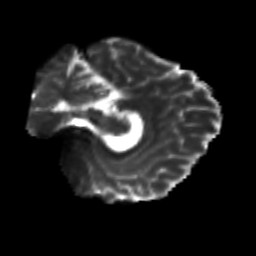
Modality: T2w
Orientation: sagittal
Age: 25
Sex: female
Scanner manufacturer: siemens
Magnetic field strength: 3 T
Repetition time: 3.5 s
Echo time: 0.125 s